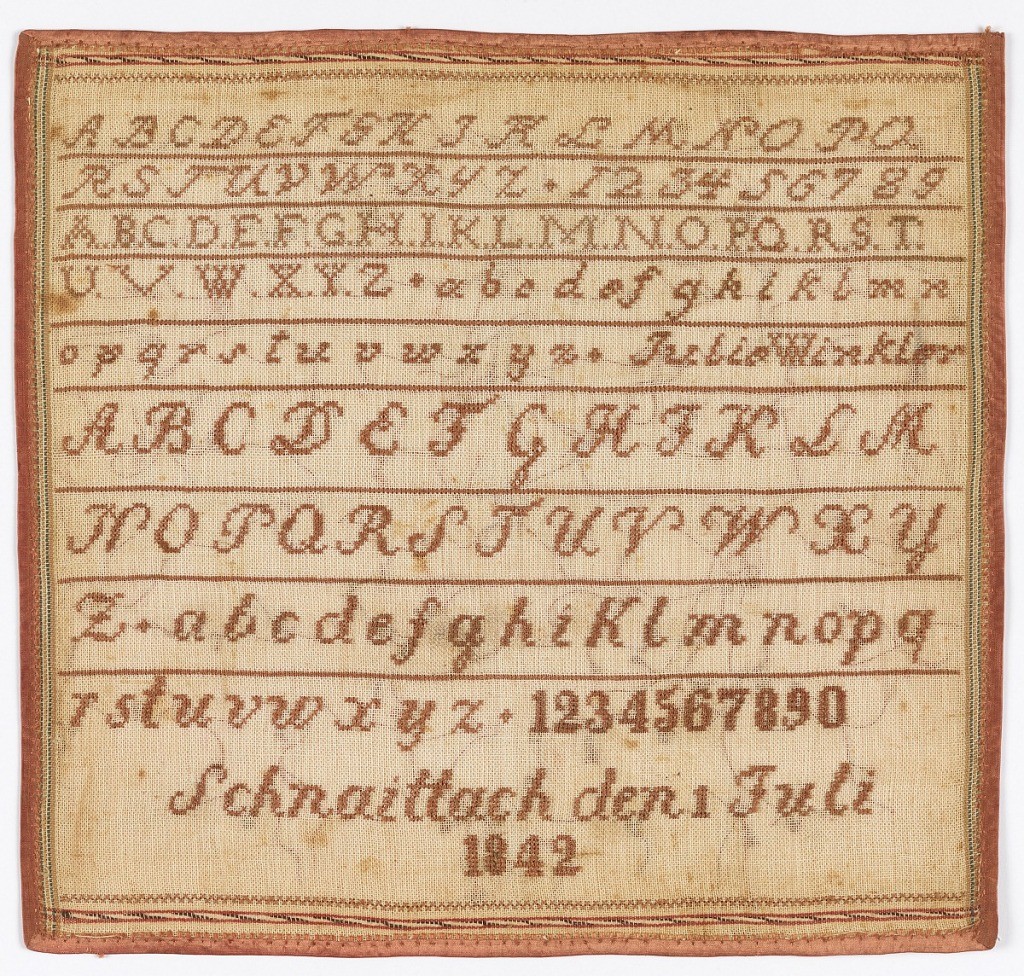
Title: Sampler
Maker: Julie Winkler
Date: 1842
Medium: silk embroidery on cotton foundation Technique: embroidered in cross stitches on plain weave foundation; bound on all sides with red silk ribbon
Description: Five alphabets and two sets of numerals in red on white ground.  School diploma on back.